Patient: sex M, age 62
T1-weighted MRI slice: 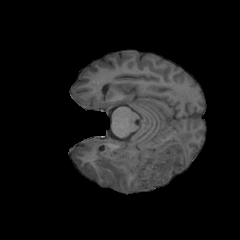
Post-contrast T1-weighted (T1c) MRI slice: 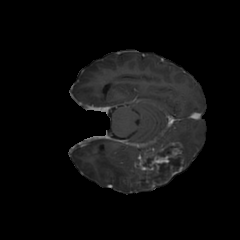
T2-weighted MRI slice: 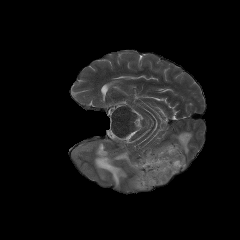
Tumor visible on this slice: yes
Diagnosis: Glioblastoma, IDH-wildtype
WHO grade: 4